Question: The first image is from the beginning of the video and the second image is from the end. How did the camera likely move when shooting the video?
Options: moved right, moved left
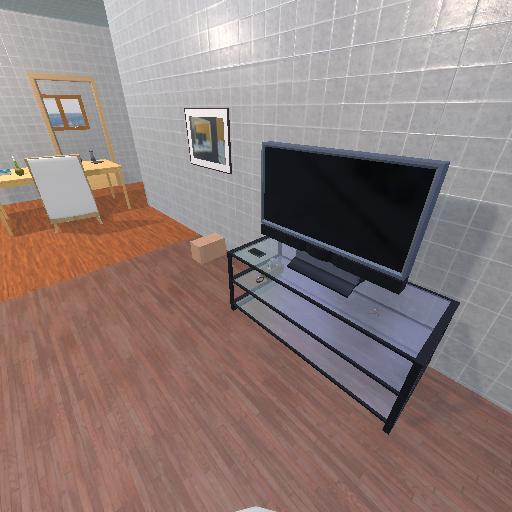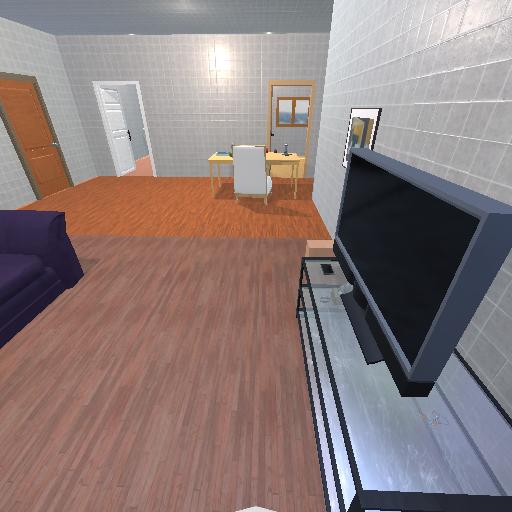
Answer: moved right